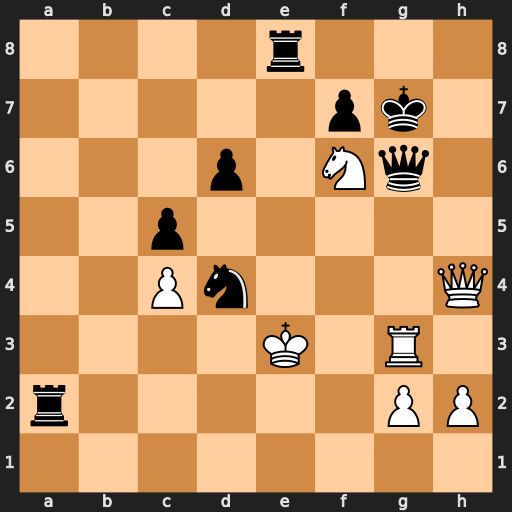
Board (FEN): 4r3/5pk1/3p1Nq1/2p5/2Pn3Q/4K1R1/r5PP/8
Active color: w
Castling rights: -
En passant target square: -
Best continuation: Nxe8+ Kf8 Qh8+ Ke7 Rxg6